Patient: sex F, age 53
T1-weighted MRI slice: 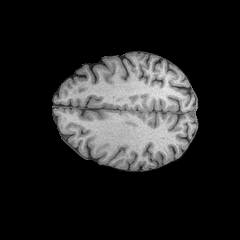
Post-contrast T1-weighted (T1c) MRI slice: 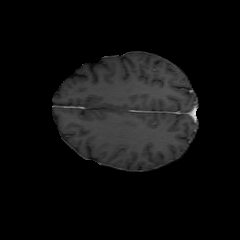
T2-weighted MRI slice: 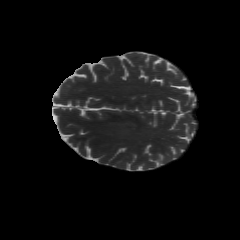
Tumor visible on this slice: no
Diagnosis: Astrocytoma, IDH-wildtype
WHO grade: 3